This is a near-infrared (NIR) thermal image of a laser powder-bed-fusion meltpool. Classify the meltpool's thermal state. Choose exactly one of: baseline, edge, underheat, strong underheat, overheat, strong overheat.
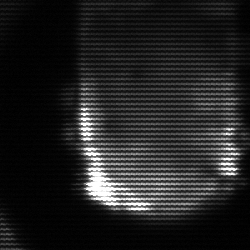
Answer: baseline